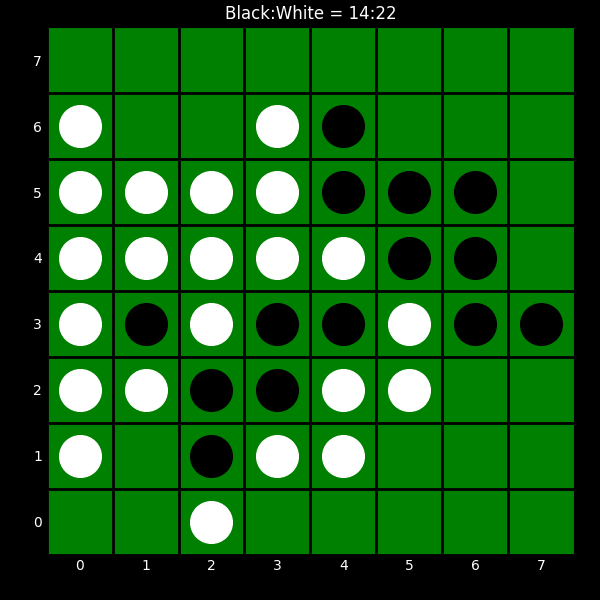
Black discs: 14
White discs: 22